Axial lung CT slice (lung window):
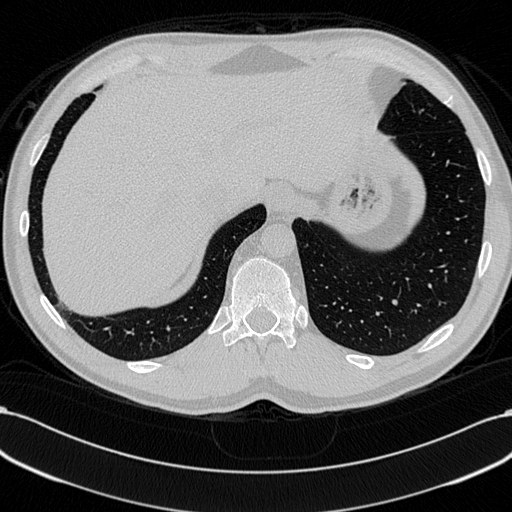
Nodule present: no